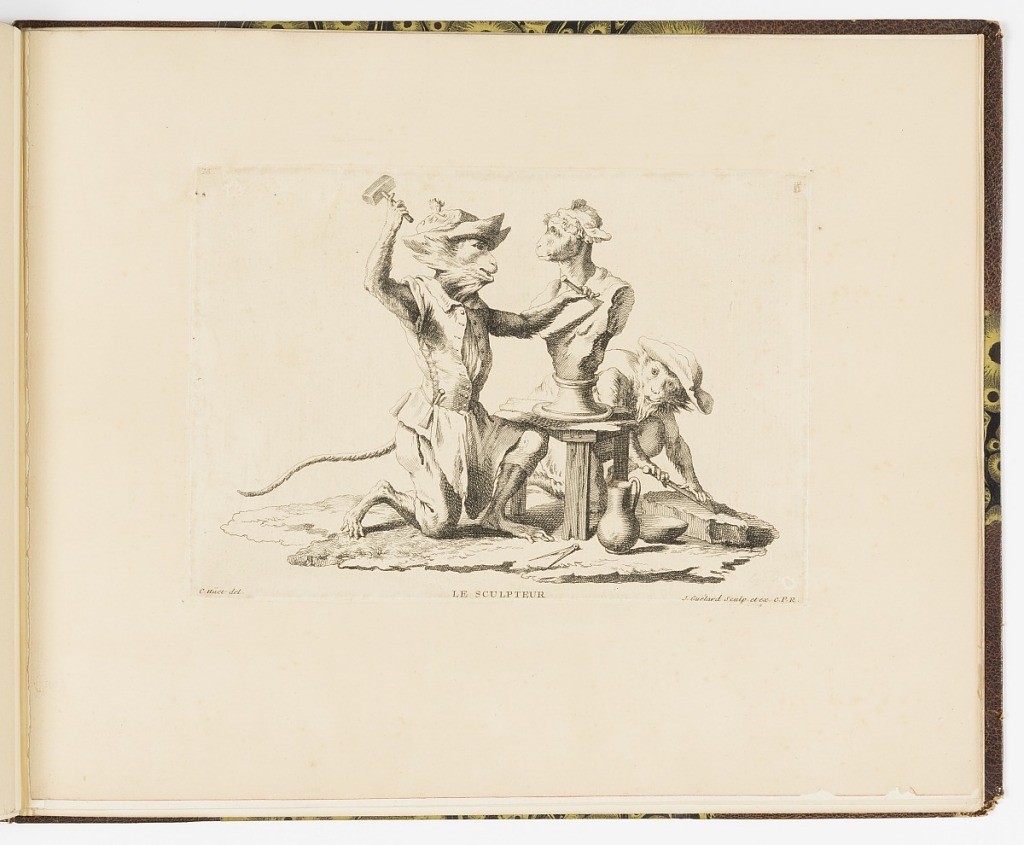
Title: LE SCULPTEUR
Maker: Christophe Huet, French, 1695 – 1759
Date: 1743
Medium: Etching on laid paper
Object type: Bound print
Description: Plate from a series of 23 prints featuring monkeys acting as humans in various figural scenes. In an artist's studio setting, a figure of a monkey in gentleman's costume using a hammer and chisel to sculpt a portrait bust of a female monkey. At right, another monkey assists. Sculptor's tools, vase, pitcher, and bowl in foreground.